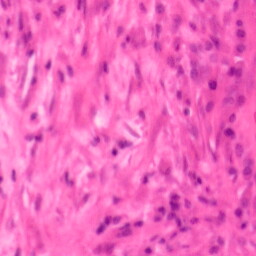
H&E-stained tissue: Colon